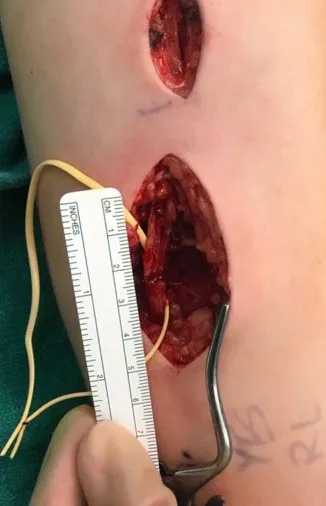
Identification and resection of ulnar nerve neuroma. After resection of the traumatic neuroma, 3 undamaged deep ulnar nerve fascicles were left intact, but a 3 cm gap was left in the majority of the nerve (b).
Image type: medical_photograph (other_medical_photograph)